Brain MRI, t2w sequence, axial 2D slice.
Patient: age 38, sex F, weight 78 kg, height 1.78 m
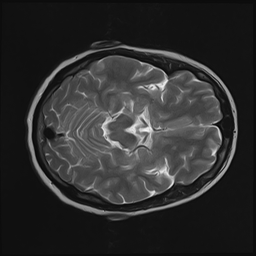